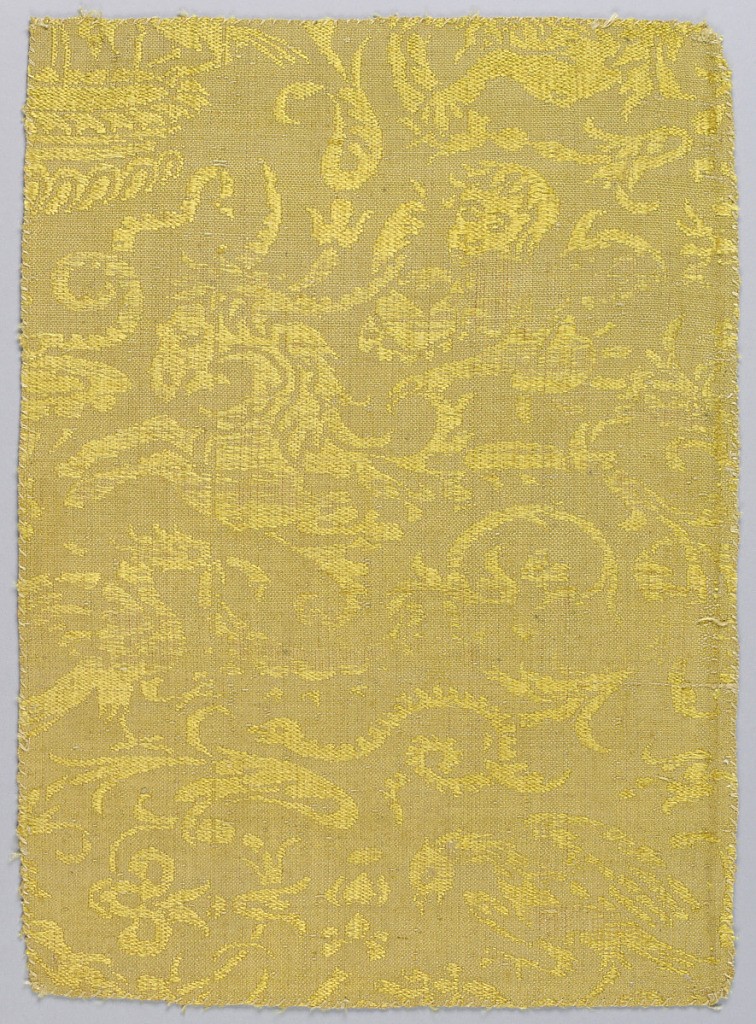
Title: Fragment
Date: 17th century
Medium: silk, linen Technique: lampas Lable Silk and linen lampas
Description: Design of animals, birds and putti in yellow and tan.